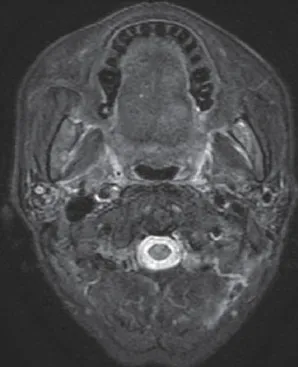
Pre- and post-treatment MRI of nasopharyngeal carcinoma and tongue cancer. (D) MRI showing the response of tongue cancer after radiotherapy.
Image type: radiology (mri)